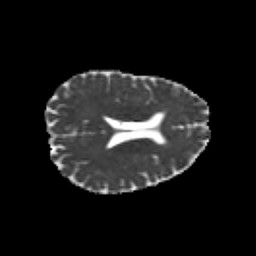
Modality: MD
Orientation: axial
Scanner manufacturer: siemens
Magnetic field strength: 3 T
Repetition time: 6.8 s
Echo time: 0.093 s